Field crop: maize
Growth stage: 2
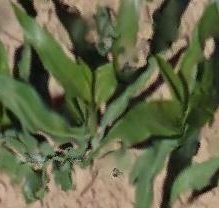
Species: maize